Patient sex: M
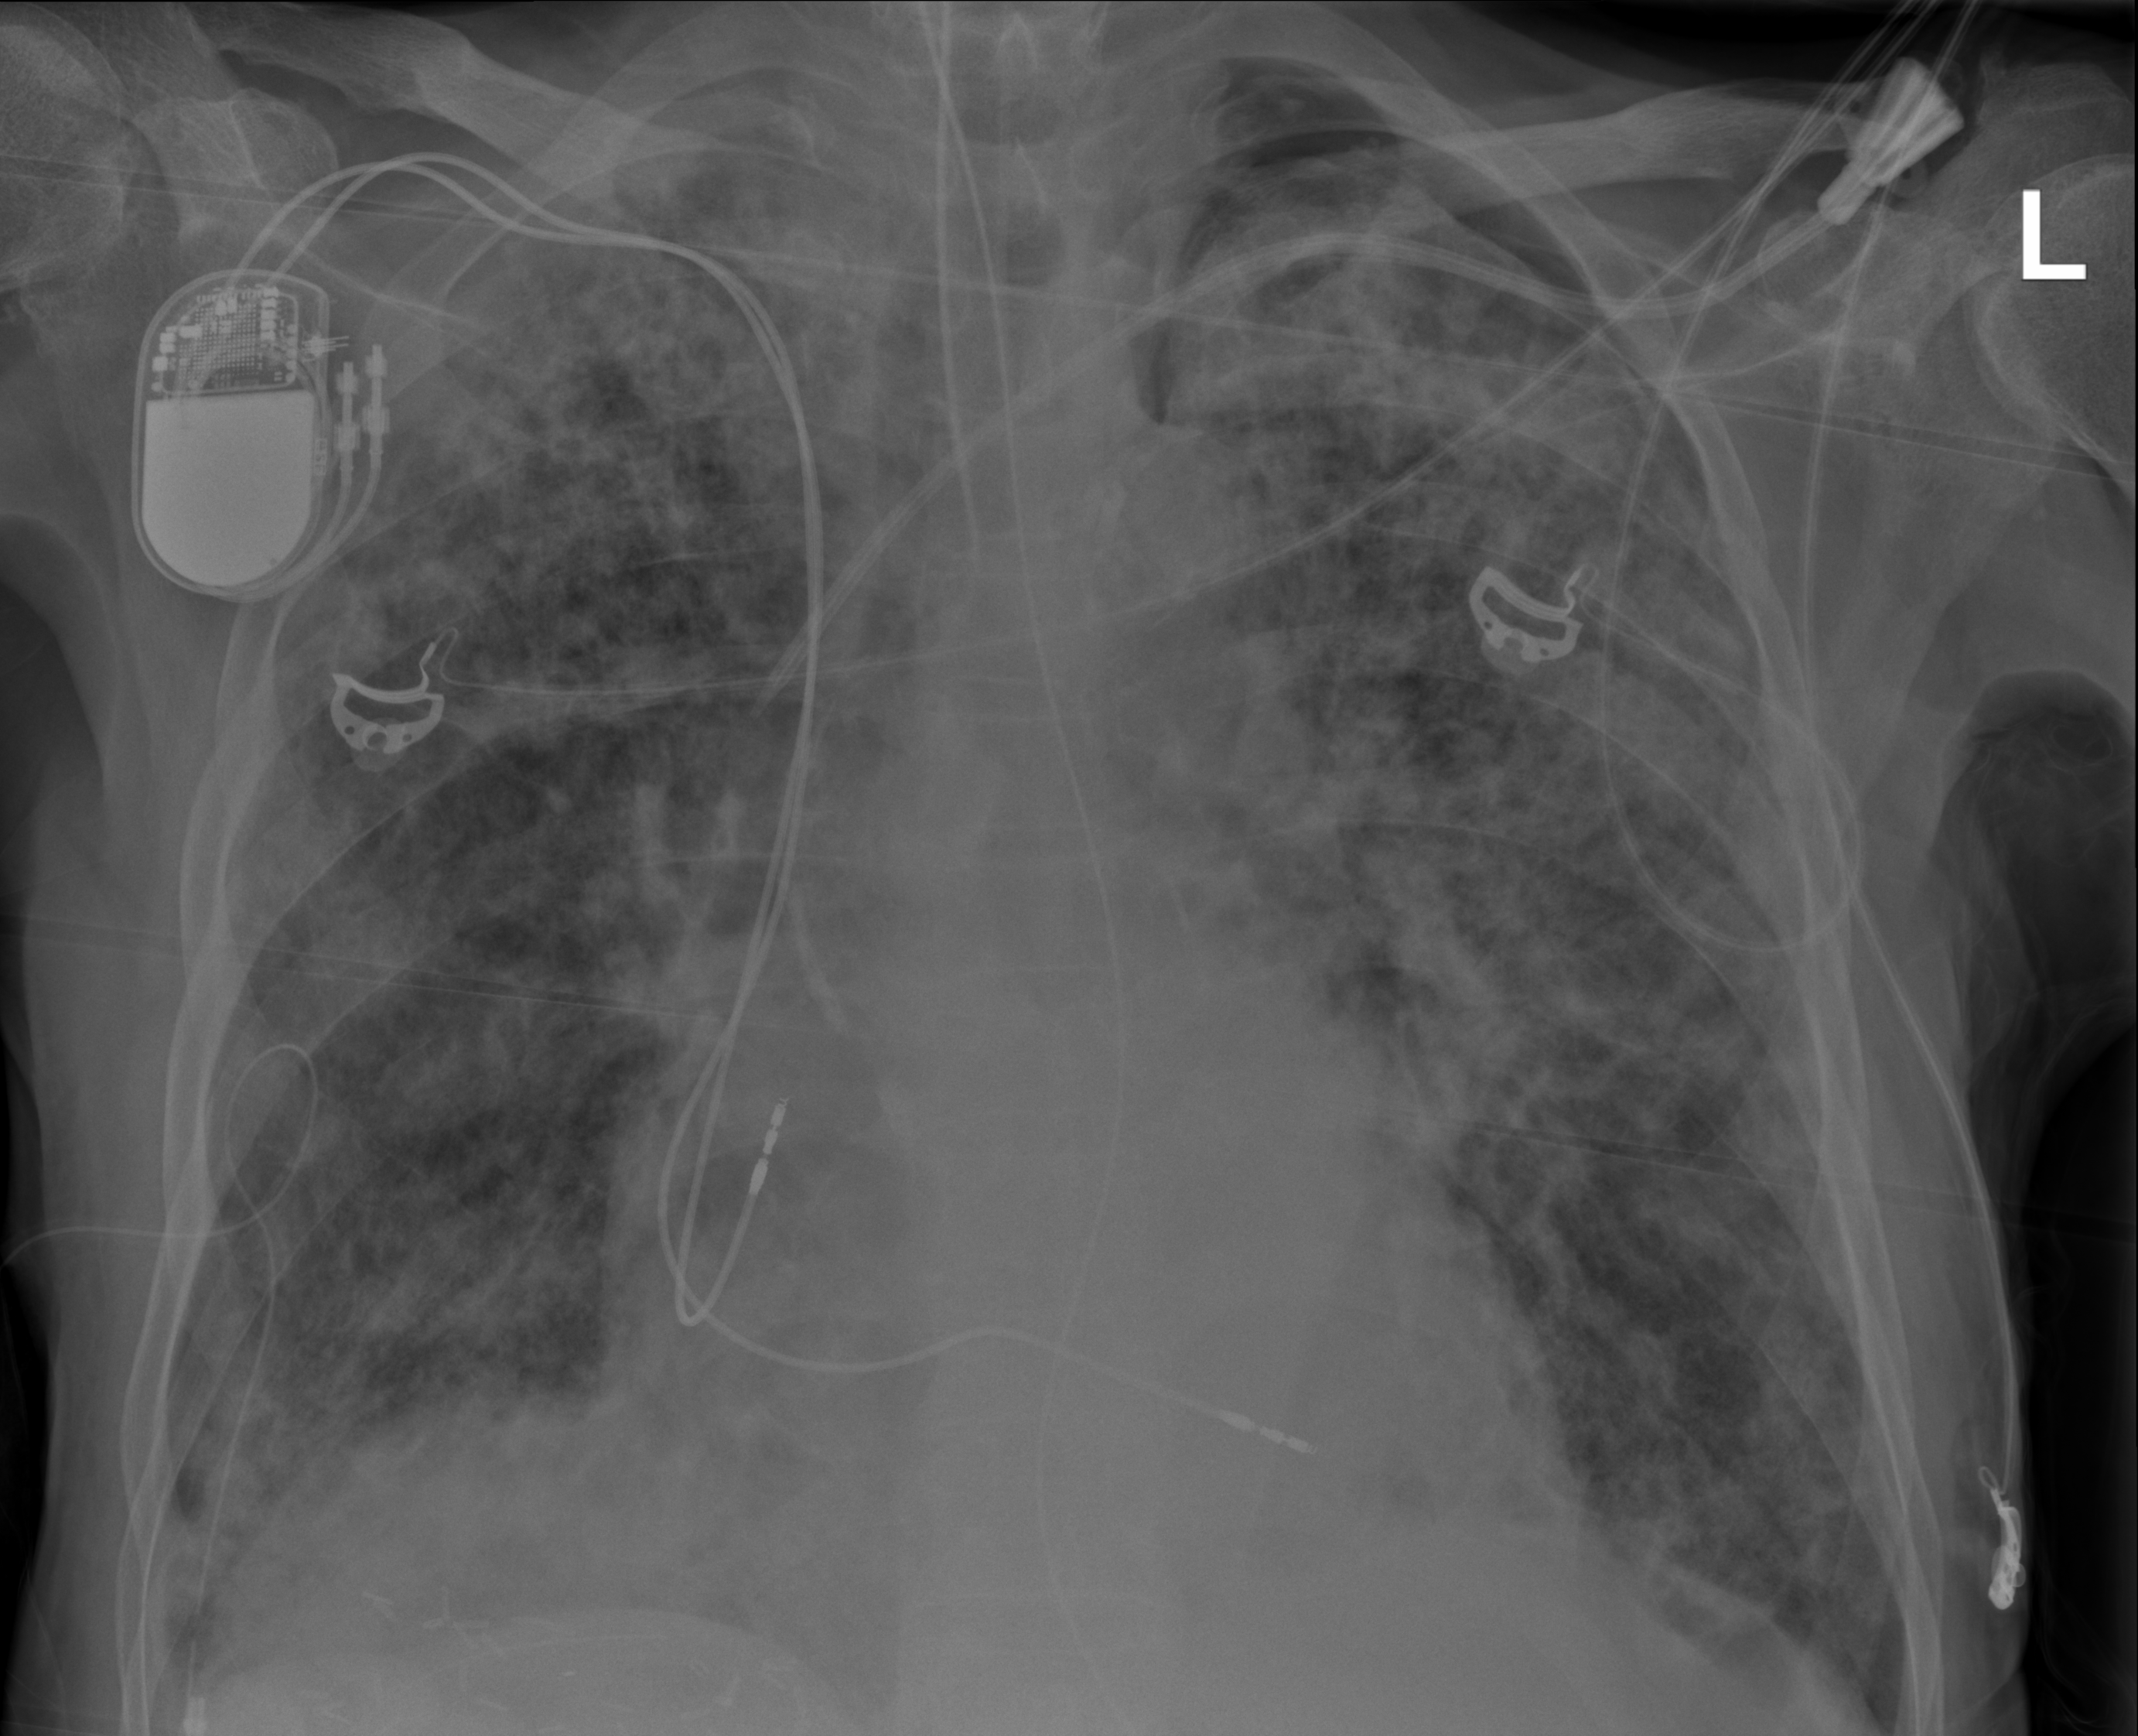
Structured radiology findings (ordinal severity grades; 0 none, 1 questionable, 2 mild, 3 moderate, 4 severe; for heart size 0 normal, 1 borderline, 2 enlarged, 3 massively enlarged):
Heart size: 2
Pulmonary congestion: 2
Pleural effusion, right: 1
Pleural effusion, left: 0
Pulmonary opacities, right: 3
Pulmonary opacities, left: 3
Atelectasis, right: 3
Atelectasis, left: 3